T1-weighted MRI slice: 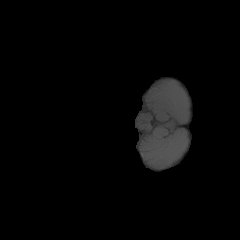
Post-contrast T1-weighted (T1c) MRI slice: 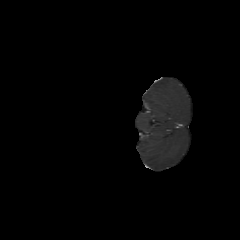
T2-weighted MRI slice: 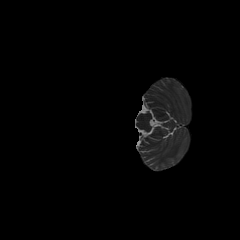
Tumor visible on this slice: no